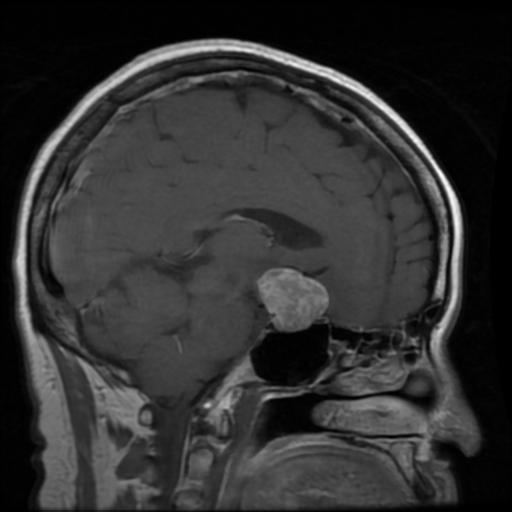
Label: pituitary